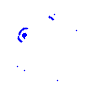
Particle: kaon